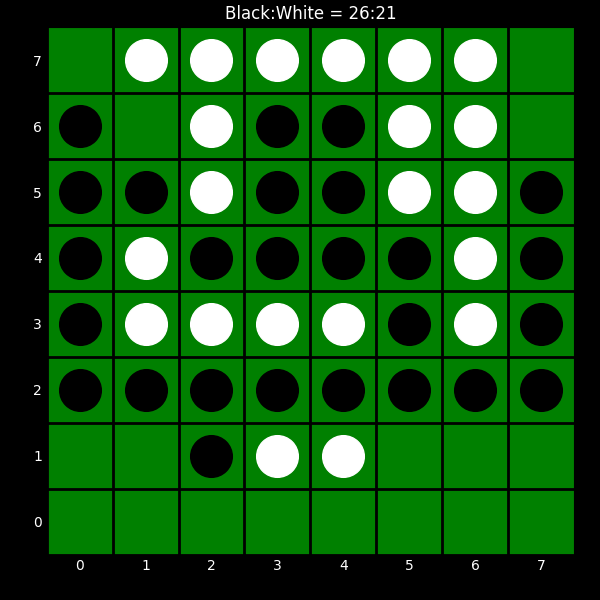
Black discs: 26
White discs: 21